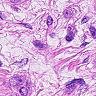
Metastatic tissue present: yes